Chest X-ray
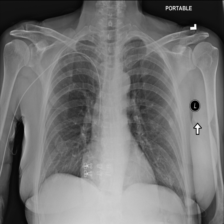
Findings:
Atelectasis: negative
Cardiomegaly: negative
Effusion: negative
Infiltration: negative
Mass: negative
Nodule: negative
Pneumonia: negative
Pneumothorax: negative
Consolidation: negative
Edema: negative
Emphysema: negative
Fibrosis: negative
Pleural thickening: negative
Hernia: negative